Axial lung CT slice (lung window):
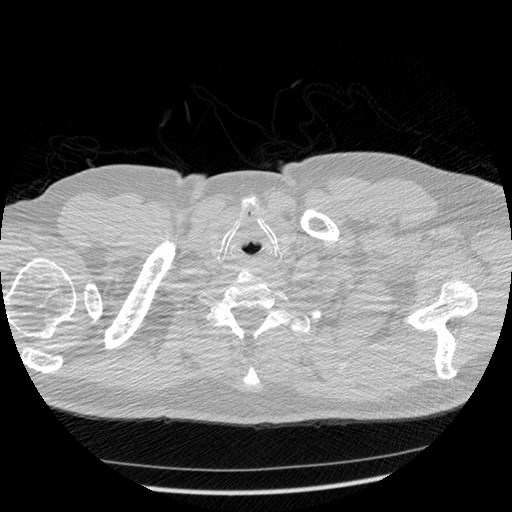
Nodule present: no